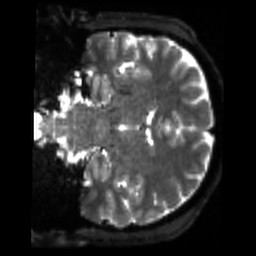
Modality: sbref
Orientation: coronal
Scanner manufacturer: siemens
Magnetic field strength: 3 T
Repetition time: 4 s
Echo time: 0.0594 s